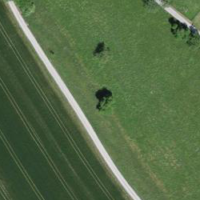
EUNIS habitat code: 24
Species observed at this site:
Lythrum salicaria